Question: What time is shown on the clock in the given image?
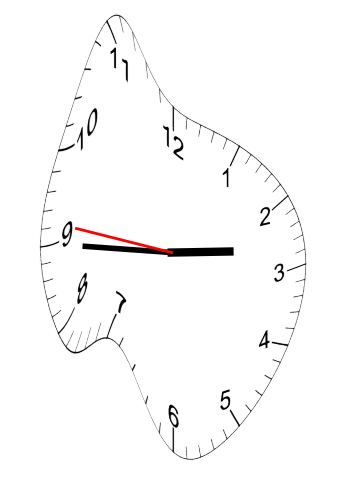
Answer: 02:44:46